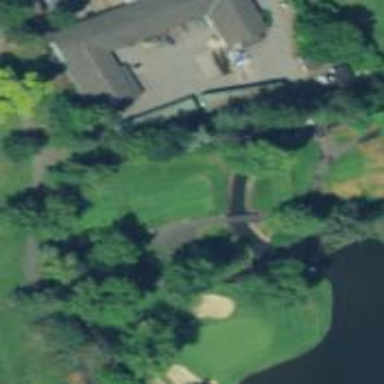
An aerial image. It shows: Service road used as golf cart path.